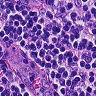
Metastatic tissue present: no